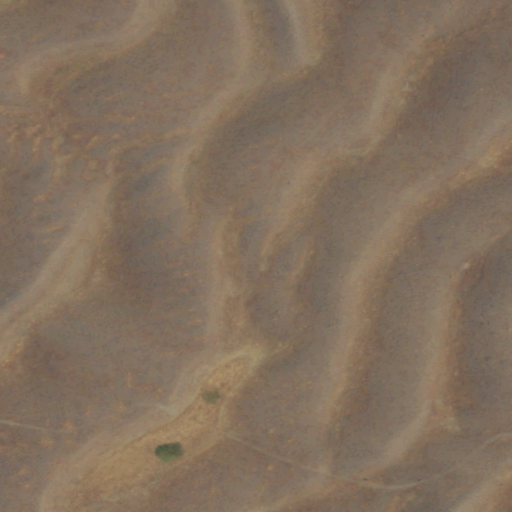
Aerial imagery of bar in Washington named West Bar containing shrub and grassland